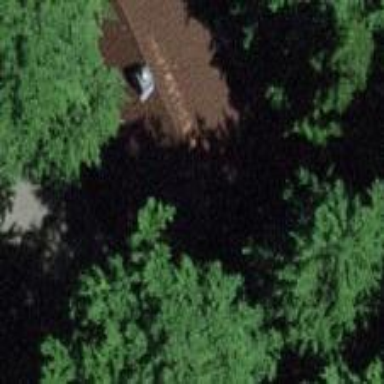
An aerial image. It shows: Cabin is depicted in the image.